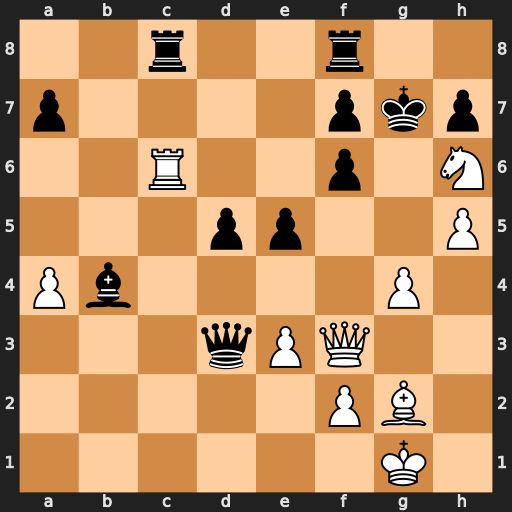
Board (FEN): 2r2r2/p4pkp/2R2p1N/3pp2P/Pb4P1/3qPQ2/5PB1/6K1
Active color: w
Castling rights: -
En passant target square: -
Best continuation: Qxf6#